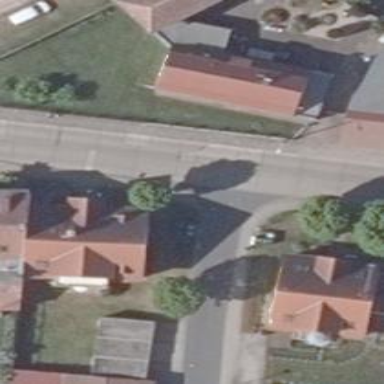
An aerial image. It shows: Residential road with concrete plate sidewalks on both sides.